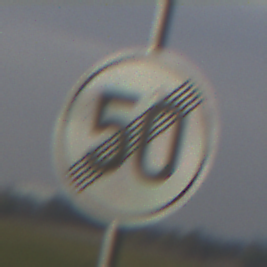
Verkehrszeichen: EndeGeschwindigkeit50
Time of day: SunriseSunset
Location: Outdoor (Suburban)
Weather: PartlyCloudy
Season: NotSpecified
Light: Natural